Question: I have deployed my Django 1.7 website in 000webhosthost for free but its not working. It is deployed with no error but it is not working properly. This is link of <URL> and its snapshot is-
---

Here i can find the problem is static files are not including and include function is not working.
> My index.html program is-
'''
{% load staticfiles %}
<link rel="stylesheet" type="text/css" href="{% static 'webpage/style.css' %}" />
<link rel="stylesheet" href="http://maxcdn.bootstrapcdn.com/bootstrap/3.2.0/css/bootstrap.min.css">
<div>
{% include "webpage/header.html" %}
</div>
<div class="row">
<div class="col-md-8">
<div col-md-12 .col-md-offset-3>
<h3>Key Achievements</h3>
<ul>
<li>Ph.D. in Computer Science</li>
<li> Incharge Principal S.P. College</li>
<li>Guest Lectures for Research and finishing schools </li>
<li>Researcher in image processing domain of computer science </li>
<li>Head of MCA Department at P.R.Patil Group of Educational Institutes, Amrvavati</li>
</ul>
</div>
</div>
<div class="col-md-4" style="">
<img src="{% static 'webpage/images/chitraMam.jpg' %}" alt="My image" width="60%" height="10% "/>
</div>
</div>
<hr>
<div class="row">
<div class="col-md-4">
<h5 align="center"><strong>Teaching</strong></h6>
<ul><small>
<li>Having more than 2-decades of academic experience including :teaching (PG,PG) ,research and administration.</li>
<li>Served as a Professor in computer department of symbiosis International University, Pune-2009-2010 </li>
<li>Sr Lecturer at in MCA department from 2008-2009 HVMPM, Amravati., </li>
<li>Lecturer from 2003 at HVMPM, Amravati.</li>
</ul>
</div>
<div class="col-md-4">
<h5 align="center"><strong>Research</strong></h6>
<ul>
<li>Registered supervisor for Ph.D in Computer Science at Amravati university, Nagpur University, Symbiosis International University.</li>
<li>6 phd students working and 03 awarded phd degree.</li>
</ul>
</div>
<div class="col-md-4">
<h5 align="center"><strong>Invited Talks</strong></h6>
<ul>
<li>Ph.D. in Computer Science</li>
<li> Incharge Principal S.P. College</li>
<li>Guest Lectures for Research and finishing schools </li>
<li>Researcher in image processing domain of computer science </li>
<li>Head of MCA Department at P.R.Patil Group of Educational Institutes, Amrvavati</li>
</ul>
</div>
</div>
</div>
</div> <!--Main div -->
</div>
'''
Anybody please help.
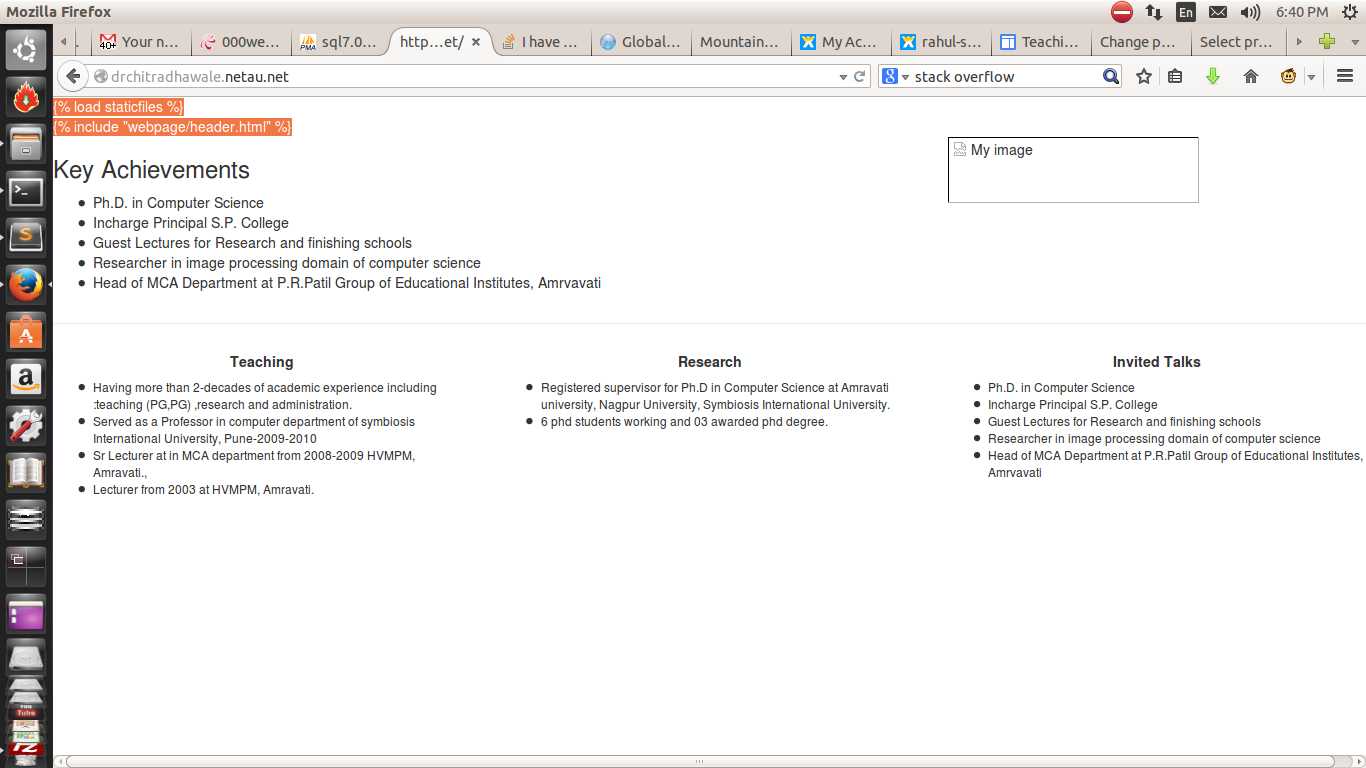
Answer: According to plan comparison on <URL>, their free plan does not include python support. The screenshot you provided confirms this hypothesis, since django templates are served as ordinary html files.
If you are looking for a free hosting for django sites, take a look at <URL>. Their free plan is fairly limited, but allows you to host a simple django page.